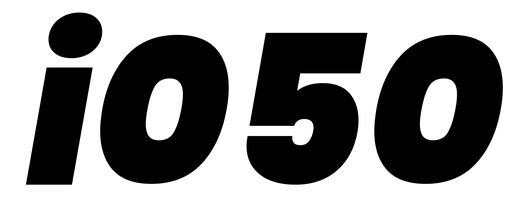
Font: Poppins-BlackItalic